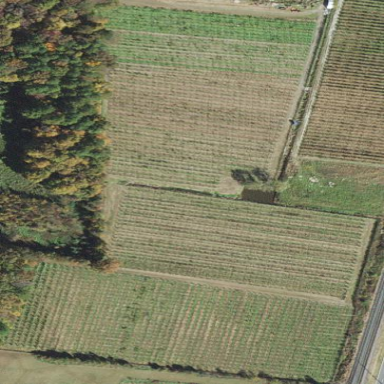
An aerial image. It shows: Plant nursery cultivating trees.